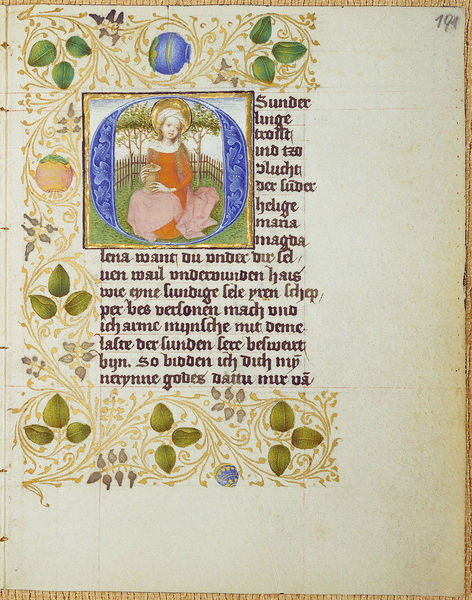
Titel: Lochner-Gebetsbuch
Künstler: Stefan Lochner
Institution: Darmstadt, Universitäts- und Landesbibliothek
Schlagwörter: baum, blau, blätter, bäume, grün, mädchen, braun, bunt, frau, kleid, orange, zeichnung, blüte, obst, rot, tuch, wiese, zaun, ornament, bibel, zweige, gold, haare, kind, pflanzen, rosa, frucht, früchte, garten, ranken, vase, schrift, dekor, deutsch, buch, seite, text, schnörkel, heiligenschein, gedicht, heilige, schriftstück, filigran, süß, verzierungen, altdeutsch, handschrift, mödchen, latein, buchmalerei, inkunabel, lochner, 191